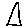
Label: triangle